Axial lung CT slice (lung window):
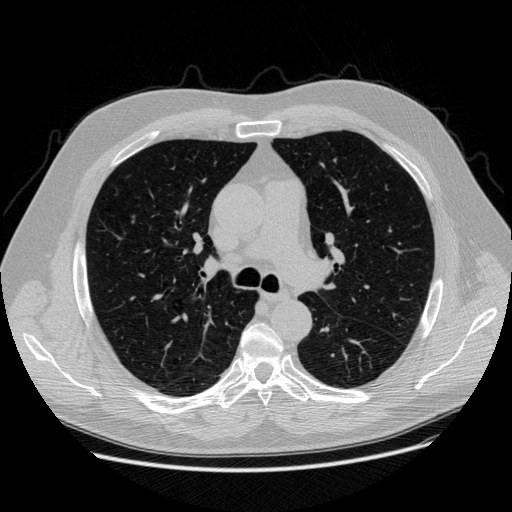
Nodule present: no